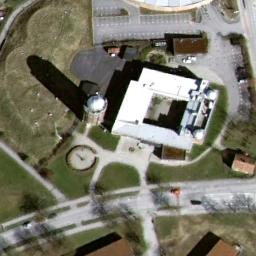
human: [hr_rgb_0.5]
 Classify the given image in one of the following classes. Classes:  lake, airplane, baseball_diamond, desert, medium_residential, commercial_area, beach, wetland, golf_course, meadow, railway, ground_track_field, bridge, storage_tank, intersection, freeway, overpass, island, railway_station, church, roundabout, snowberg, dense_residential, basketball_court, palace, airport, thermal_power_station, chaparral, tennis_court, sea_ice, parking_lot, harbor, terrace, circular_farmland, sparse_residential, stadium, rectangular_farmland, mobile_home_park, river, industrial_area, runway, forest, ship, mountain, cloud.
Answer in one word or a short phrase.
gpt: church